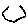
Label: hexagon